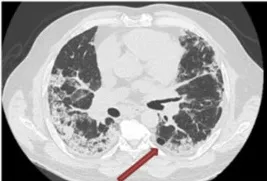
Follow-up chest CT scan of post-COVID-19 pneumonia (second chest CT scan). Paracicatricial emphysema. Red arrow).
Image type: radiology (ct)